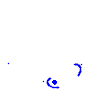
Particle: pion